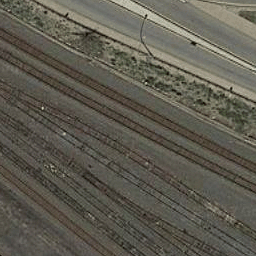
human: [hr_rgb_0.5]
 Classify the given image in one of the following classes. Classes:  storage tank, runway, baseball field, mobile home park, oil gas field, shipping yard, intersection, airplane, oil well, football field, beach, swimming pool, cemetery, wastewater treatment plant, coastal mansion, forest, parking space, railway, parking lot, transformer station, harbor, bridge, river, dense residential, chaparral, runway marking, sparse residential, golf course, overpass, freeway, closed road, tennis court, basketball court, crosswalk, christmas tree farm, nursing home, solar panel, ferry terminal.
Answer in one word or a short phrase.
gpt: railway